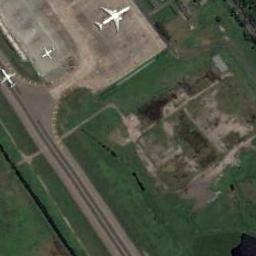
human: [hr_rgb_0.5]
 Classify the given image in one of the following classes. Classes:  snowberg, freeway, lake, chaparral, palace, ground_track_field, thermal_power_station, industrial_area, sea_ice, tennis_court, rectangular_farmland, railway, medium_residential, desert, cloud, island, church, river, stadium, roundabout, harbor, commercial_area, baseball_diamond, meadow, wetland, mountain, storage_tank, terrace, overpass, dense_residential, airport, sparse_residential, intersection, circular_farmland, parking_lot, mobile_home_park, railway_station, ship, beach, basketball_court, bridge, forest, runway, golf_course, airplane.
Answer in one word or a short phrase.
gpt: airplane